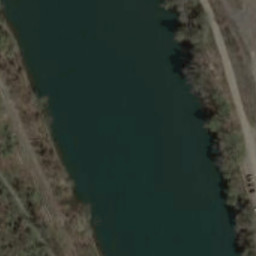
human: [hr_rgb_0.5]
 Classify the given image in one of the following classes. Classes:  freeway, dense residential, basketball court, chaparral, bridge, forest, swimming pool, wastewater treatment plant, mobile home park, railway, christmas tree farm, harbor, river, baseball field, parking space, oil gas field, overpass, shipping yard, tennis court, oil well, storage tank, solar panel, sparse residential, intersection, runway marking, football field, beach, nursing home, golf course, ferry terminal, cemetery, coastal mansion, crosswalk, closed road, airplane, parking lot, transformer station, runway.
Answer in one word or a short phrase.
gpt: river